Question: It is required to place a number of queens so that there is a queen in each row and column. Find the number of different placements of queens that satisfy the constraint that queens cannot attack each other. Now that some queens have been placed in the existing picture, how many different combinations of placements are there for the remaining queens?
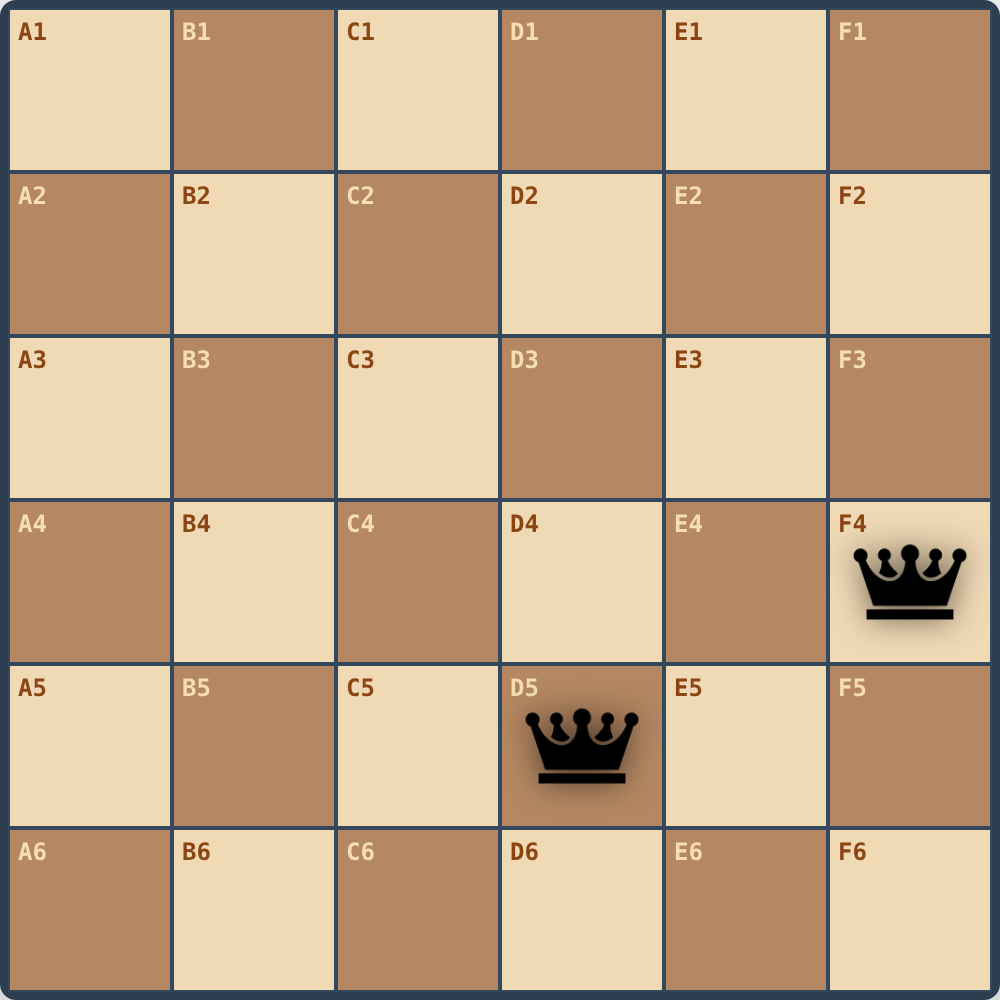
Answer: 1